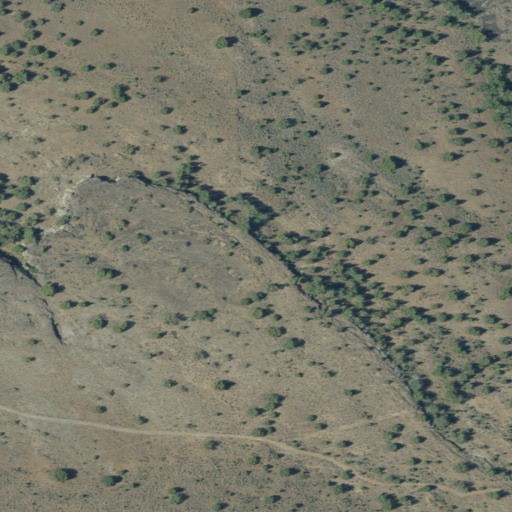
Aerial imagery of depression(s) in Oregon named Rocky Basin containing only shrub